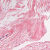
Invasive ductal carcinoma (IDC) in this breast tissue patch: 0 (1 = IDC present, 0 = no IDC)